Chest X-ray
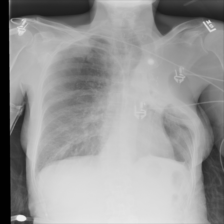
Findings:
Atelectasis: negative
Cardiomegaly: negative
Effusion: negative
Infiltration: negative
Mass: negative
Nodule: negative
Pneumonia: negative
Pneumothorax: negative
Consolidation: negative
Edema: negative
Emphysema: negative
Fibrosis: negative
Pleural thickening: negative
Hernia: negative